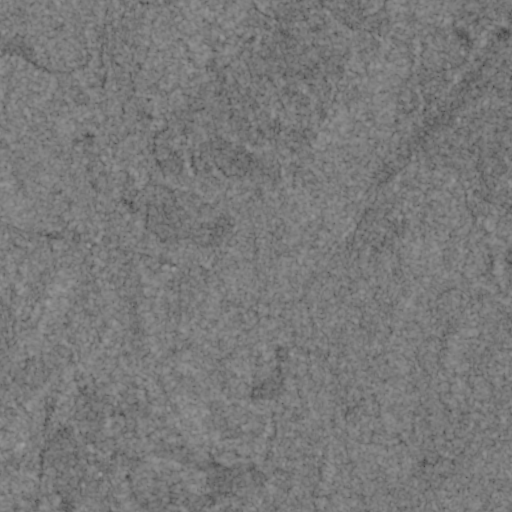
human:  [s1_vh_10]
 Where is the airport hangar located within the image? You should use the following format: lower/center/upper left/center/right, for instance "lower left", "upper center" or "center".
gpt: The airport hangar is located in the upper right of the image.
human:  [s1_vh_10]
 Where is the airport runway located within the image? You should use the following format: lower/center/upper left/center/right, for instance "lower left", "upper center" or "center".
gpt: The airport runway is located in the upper right of the image.
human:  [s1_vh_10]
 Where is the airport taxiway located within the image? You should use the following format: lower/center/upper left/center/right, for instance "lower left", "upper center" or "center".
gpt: The airport taxiway is located in the upper right of the image.
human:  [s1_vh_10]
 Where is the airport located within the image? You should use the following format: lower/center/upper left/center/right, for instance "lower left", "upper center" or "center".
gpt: There is no airport in the image.

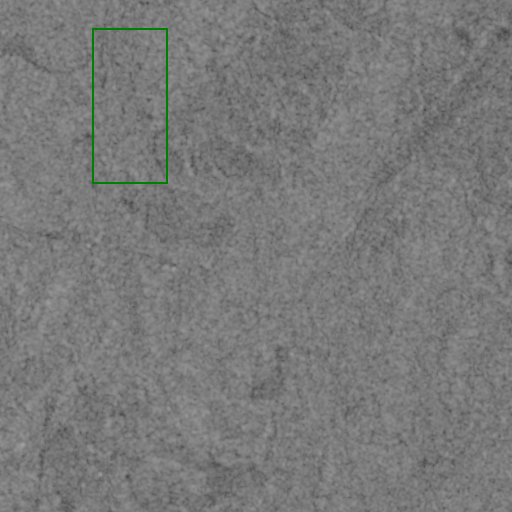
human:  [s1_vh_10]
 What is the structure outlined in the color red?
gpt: There is no red outline.
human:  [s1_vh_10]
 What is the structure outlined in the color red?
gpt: There is no structure outlined in red.